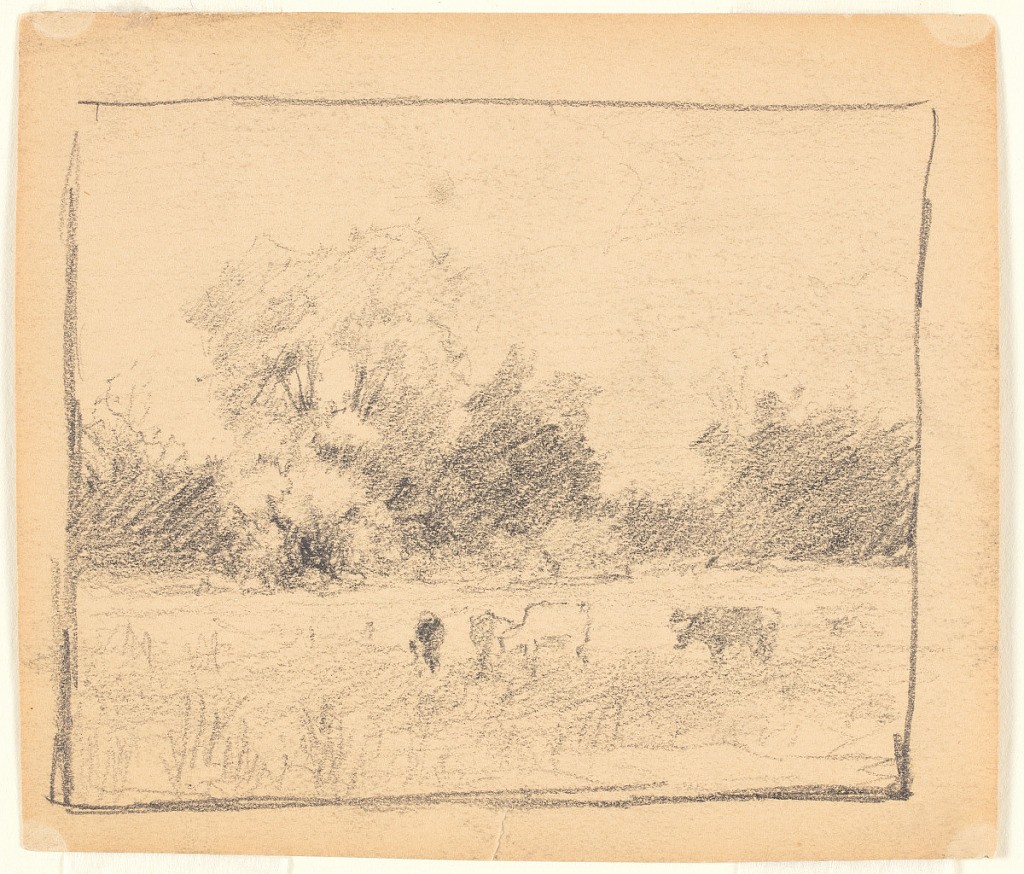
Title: Landscape
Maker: Walter Clark, American, 1848–1917
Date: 1884
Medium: Graphite on paper
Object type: Drawing
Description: Four cattle are grazing in the foreground. Bushes and trees form the background. Framing lines.